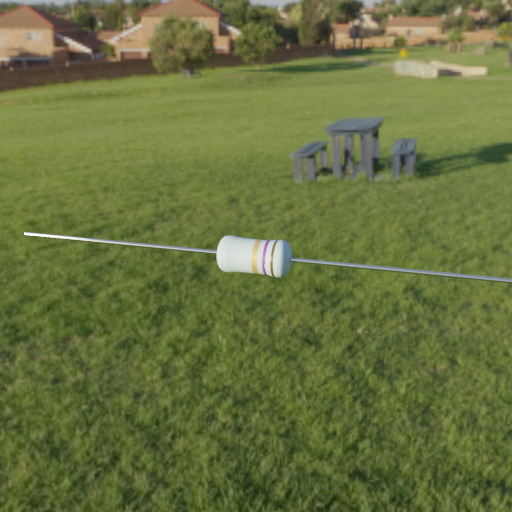
Resistor colour bands (in order): gold, violet, brown